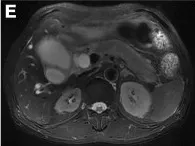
CT and MRI scan of the patient. T2 weighted image. Displayed diffusive enlargement of the pancreas capsuled by an armorlike rim, significant dilation of intra- and extra-heptic bile duct and gallbladder, and atrophy of the right kidney.
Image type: radiology (mri)